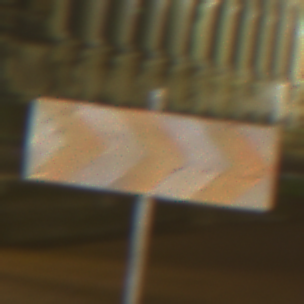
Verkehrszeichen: RichtungstafelnInKurvenGrossLinks
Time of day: Night
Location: Outdoor (Urban)
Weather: Overcast
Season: NotSpecified
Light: Artificial